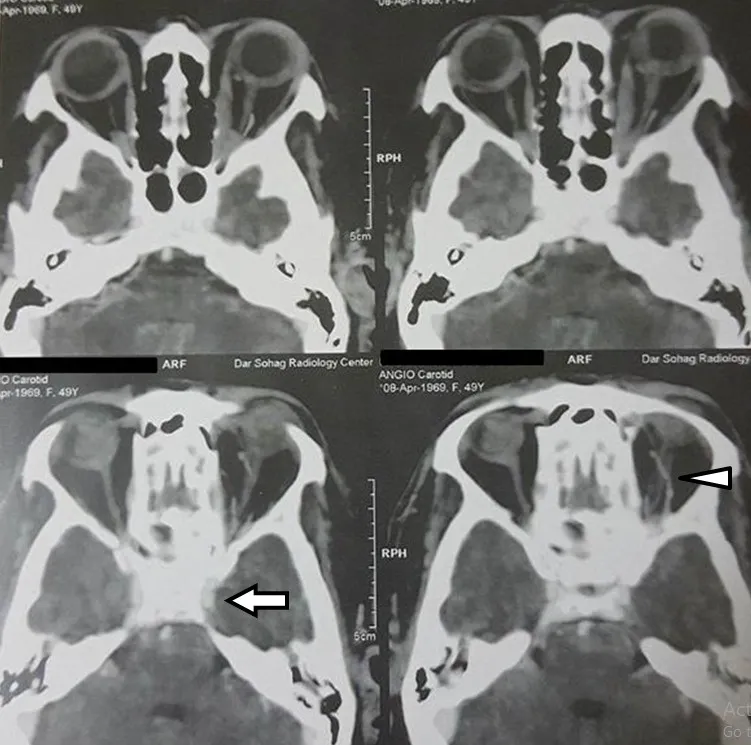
Minute small vessels around the early opacified left cavernous sinus (arrow) with dilated superior ophthalmic vein (arrow head).
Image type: radiology (ct)